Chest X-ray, PA view. Patient: 61 years old, sex F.
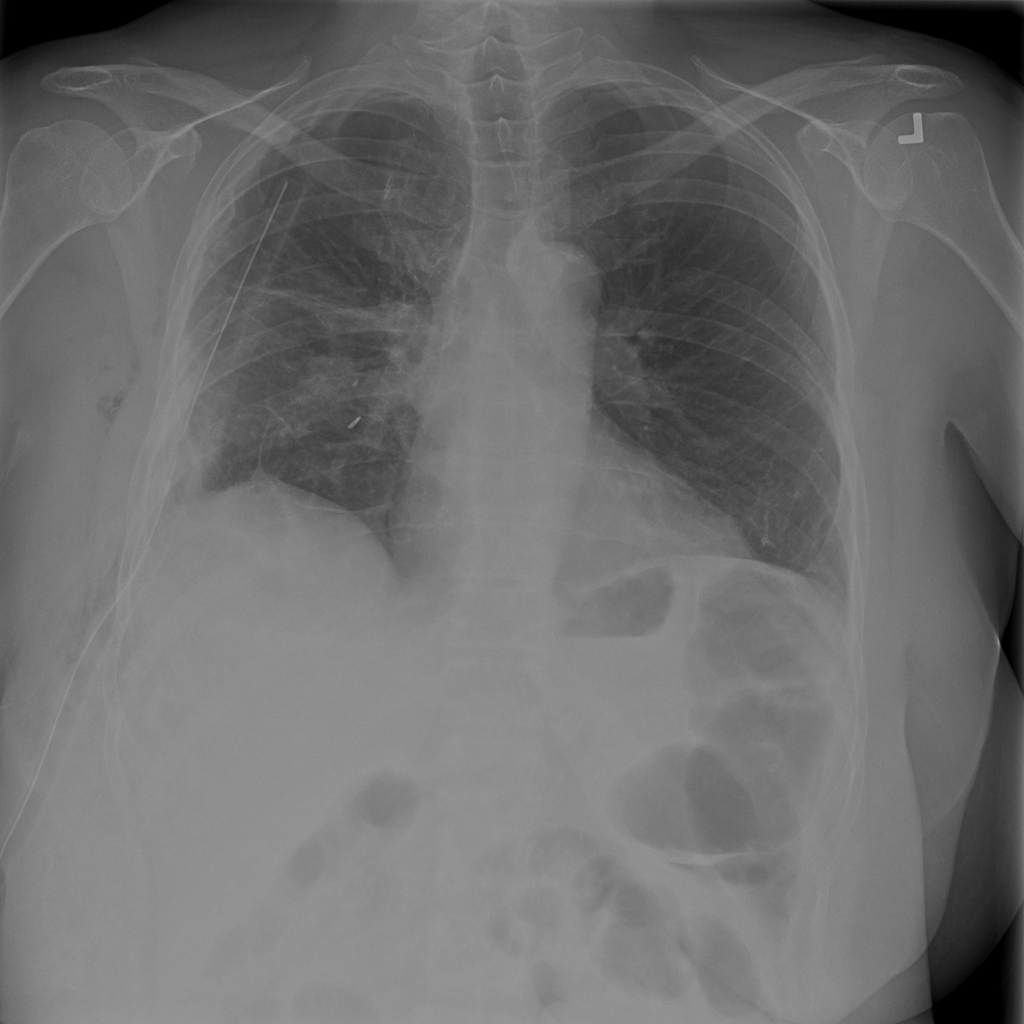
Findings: Emphysema, Pneumothorax